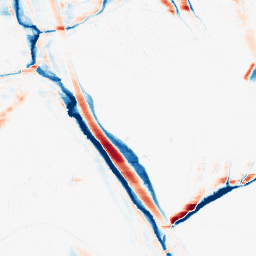
Category: morphological
Decomposition family: morphological_ellipse
Decomposition parameters: operation: average
width: 5
height: 20
Upsampling method: edge_directed
Upsampling parameters: scale: 4
Upsampling scale: 4